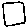
Label: square